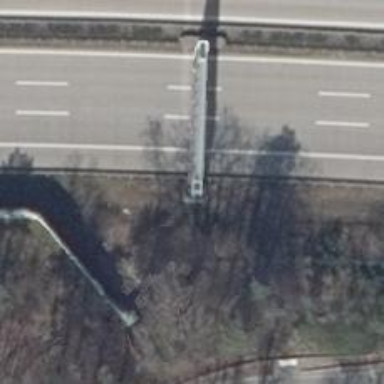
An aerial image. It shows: Bridge with gantry structure.